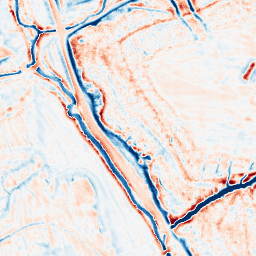
Category: edge_preserving
Decomposition family: bilateral
Decomposition parameters: d: 15
sigma_color: 150
sigma_space: 50
Upsampling method: quartic
Upsampling parameters: scale: 4
Upsampling scale: 4